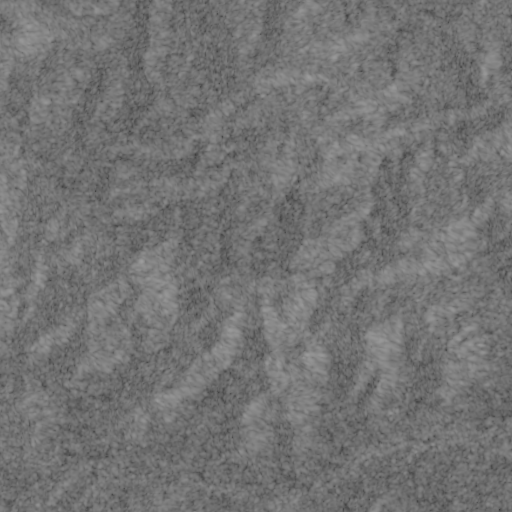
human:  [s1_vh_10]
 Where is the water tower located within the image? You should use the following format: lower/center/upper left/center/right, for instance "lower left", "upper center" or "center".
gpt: The water tower is located in the lower left of the image.
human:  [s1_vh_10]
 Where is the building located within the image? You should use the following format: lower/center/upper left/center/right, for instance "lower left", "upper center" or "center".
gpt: The building is located in the lower of the image.
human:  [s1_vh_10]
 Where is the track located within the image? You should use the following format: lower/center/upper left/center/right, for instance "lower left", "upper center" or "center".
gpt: There is no track in the image.

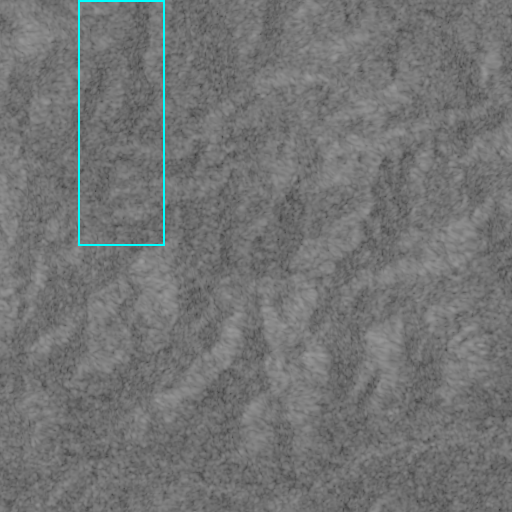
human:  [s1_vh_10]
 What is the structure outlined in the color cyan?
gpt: There is no cyan outline.
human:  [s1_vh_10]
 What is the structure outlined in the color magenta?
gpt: There is no structure outlined in magenta.